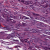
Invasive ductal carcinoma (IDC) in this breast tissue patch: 1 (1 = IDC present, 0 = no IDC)